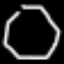
Label: octagon